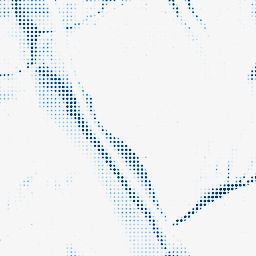
Category: morphological
Decomposition family: morphological_ellipse
Decomposition parameters: operation: closing
width: 10
height: 50
Upsampling method: sinc_blackman
Upsampling parameters: scale: 8
kernel_size: 4
Upsampling scale: 8